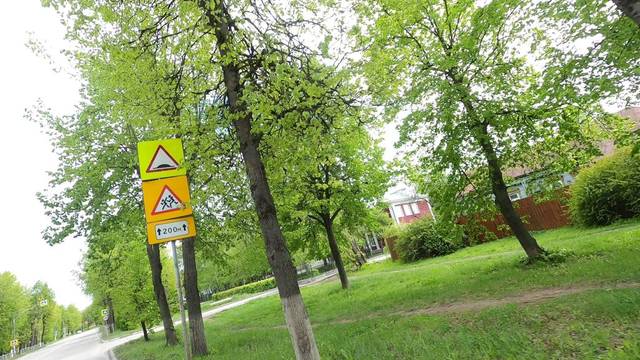
Region: Russia
Coordinates: 55.079, 38.796